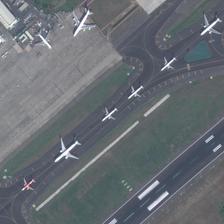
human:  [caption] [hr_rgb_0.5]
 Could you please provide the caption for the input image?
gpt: many planes are in a line on airport runway .

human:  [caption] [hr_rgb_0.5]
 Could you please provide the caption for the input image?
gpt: a row of planes is running on the runway .

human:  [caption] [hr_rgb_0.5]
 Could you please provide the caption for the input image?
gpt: many planes are in a line on the airport runway .

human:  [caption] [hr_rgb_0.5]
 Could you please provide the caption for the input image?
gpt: a number of aircraft are parked on a new runway, waiting to take off .

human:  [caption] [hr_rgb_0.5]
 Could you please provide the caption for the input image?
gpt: many planes are in a line on the airport runway .